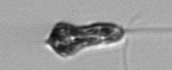
Label: Euglena